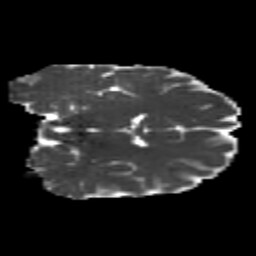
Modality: MD
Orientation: coronal
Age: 23
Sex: male
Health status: healthy
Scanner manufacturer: philips
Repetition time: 7.386 s
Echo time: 0.08599 s